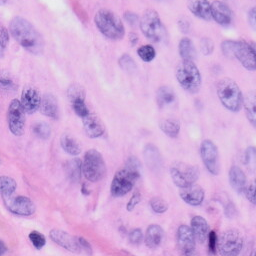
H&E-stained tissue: Skin